Interaction volume radius: 10 \u00c5
Interaction volume height: 10 \u00c5
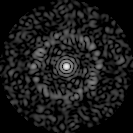
Disorder parameter: 0.8629